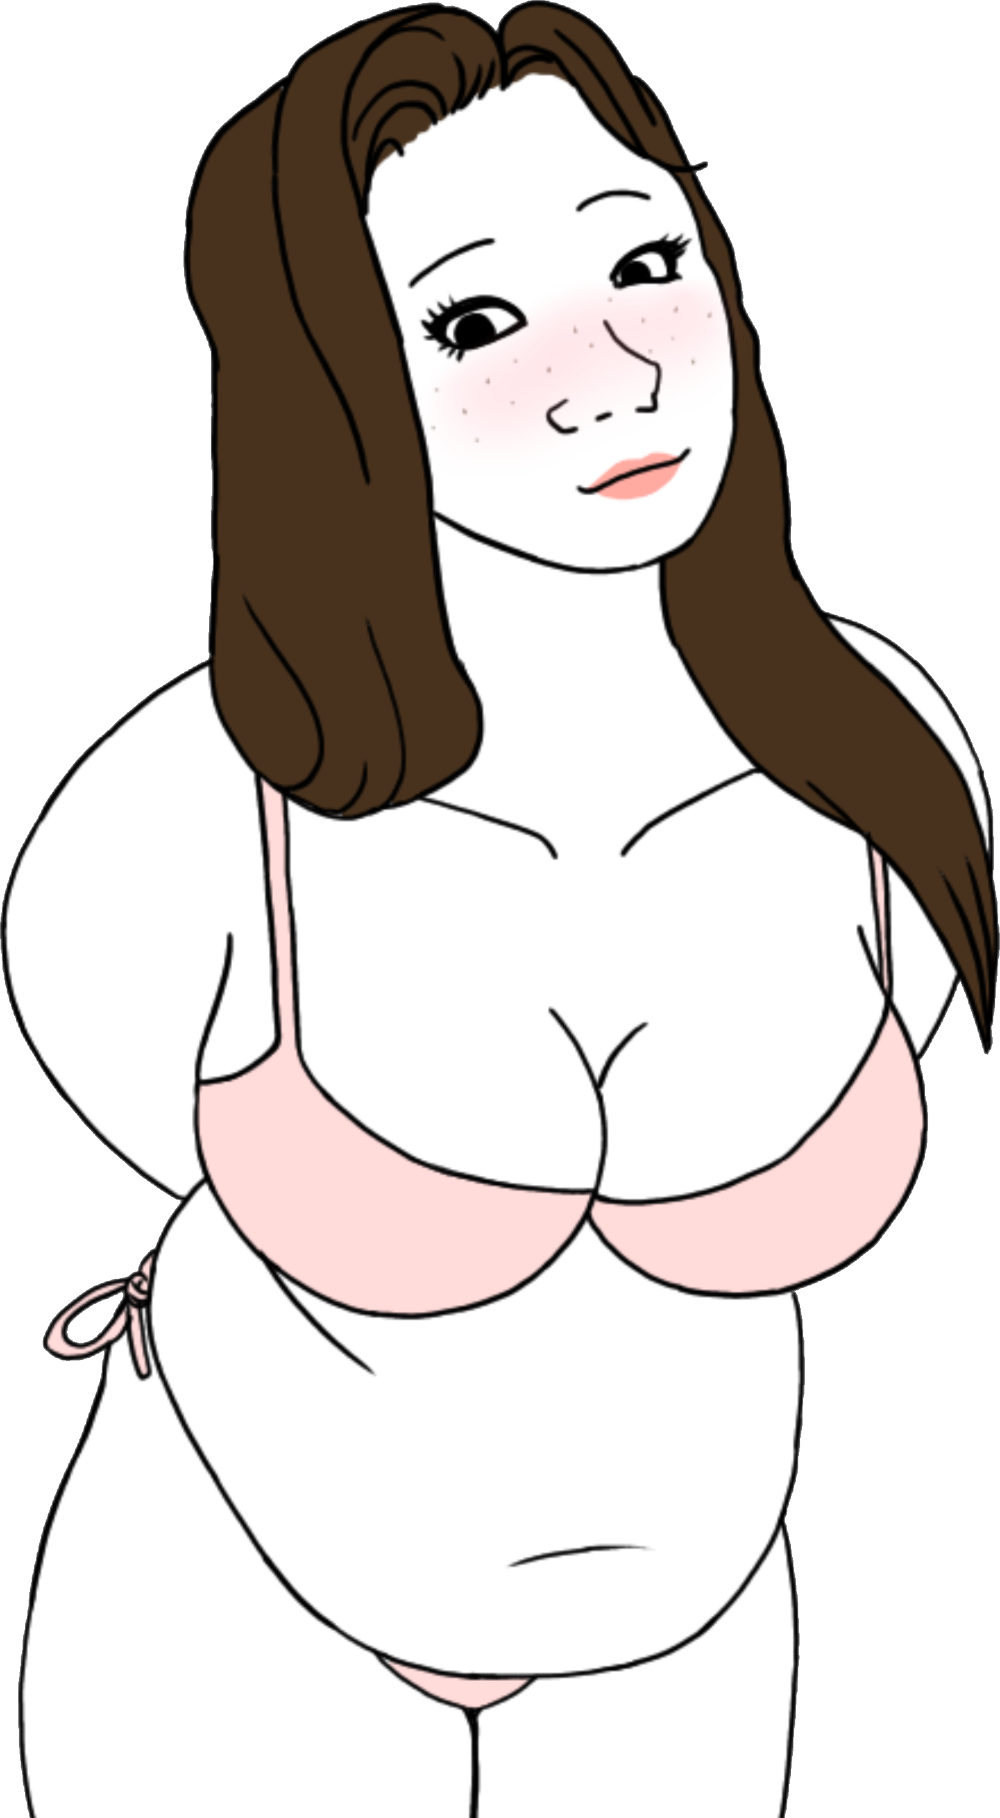
Label: 5_Trad_Wife